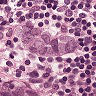
Metastatic tissue present: yes